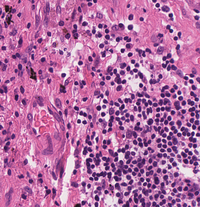
Tumor epithelial tissue: no
Tumor-associated stroma tissue: yes
Normal tissue: no